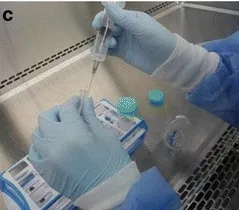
Simulated usage of the needle during the worker's filtering procedure at the time of injury. C; Needlestick injury.
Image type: medical_photograph (skin_photograph)